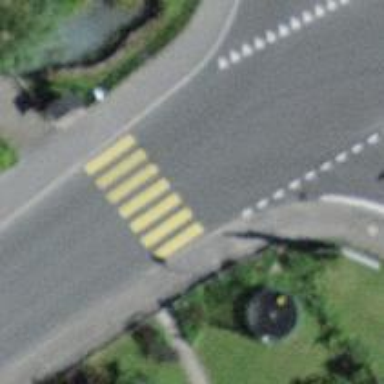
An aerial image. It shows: Marked crossing with zebra stripes on the road.